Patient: sex M, age 61
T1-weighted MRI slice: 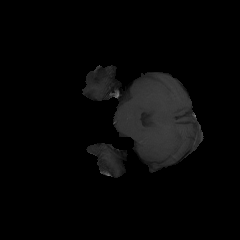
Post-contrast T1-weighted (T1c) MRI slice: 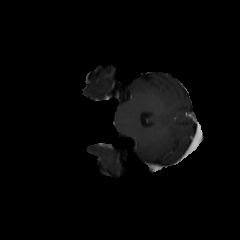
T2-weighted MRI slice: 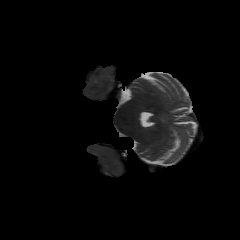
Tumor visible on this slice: no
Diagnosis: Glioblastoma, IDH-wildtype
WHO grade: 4